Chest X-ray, AP view. Patient: 16 years old, sex M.
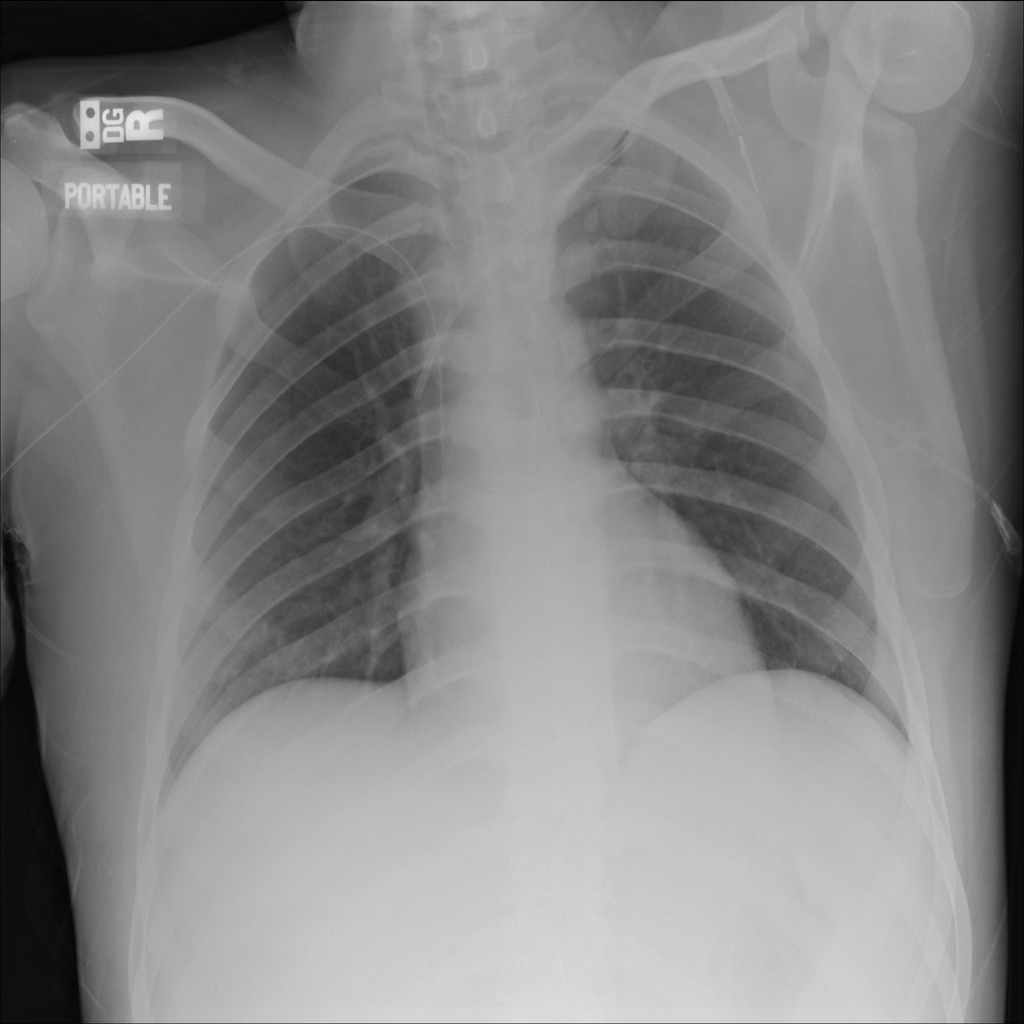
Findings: No Finding